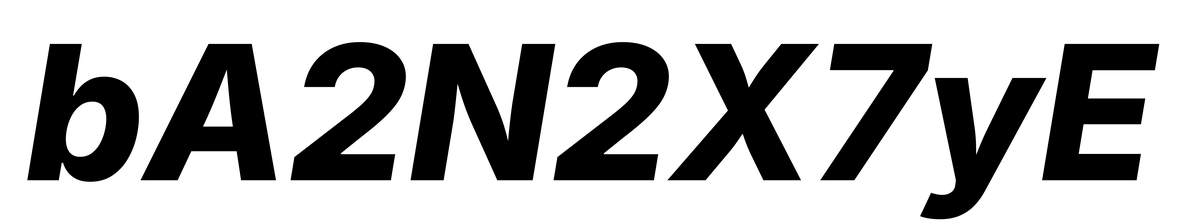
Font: Inter-Italic_ExtraBold_Italic